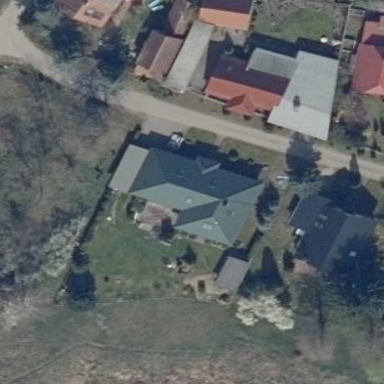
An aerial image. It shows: Detached building.